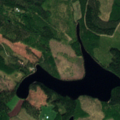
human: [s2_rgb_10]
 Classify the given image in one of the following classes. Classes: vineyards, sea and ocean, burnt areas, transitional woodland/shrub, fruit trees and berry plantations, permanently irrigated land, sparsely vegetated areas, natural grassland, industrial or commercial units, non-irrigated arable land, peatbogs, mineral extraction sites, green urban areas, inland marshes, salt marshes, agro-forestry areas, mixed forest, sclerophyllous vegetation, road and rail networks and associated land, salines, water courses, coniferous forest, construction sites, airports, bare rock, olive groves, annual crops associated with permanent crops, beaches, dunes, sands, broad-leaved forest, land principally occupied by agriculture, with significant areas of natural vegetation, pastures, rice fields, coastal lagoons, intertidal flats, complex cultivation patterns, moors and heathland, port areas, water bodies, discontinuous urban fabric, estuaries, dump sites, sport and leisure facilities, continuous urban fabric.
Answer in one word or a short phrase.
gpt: coniferous forest, mixed forest, transitional woodland/shrub, water bodies